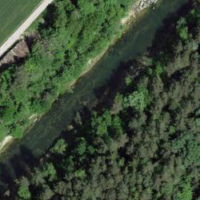
EUNIS habitat code: 44
Species observed at this site:
Filipendula ulmaria